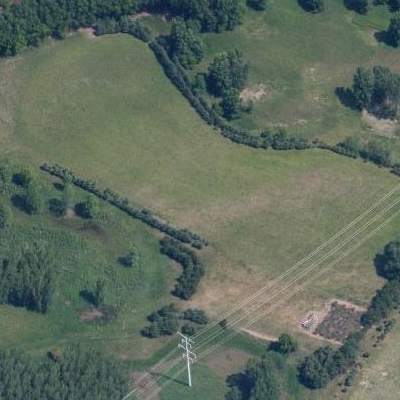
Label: aGrass